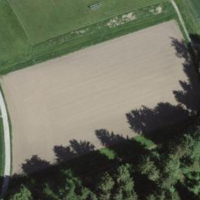
EUNIS habitat code: 52
Species observed at this site:
Fagopyrum esculentum